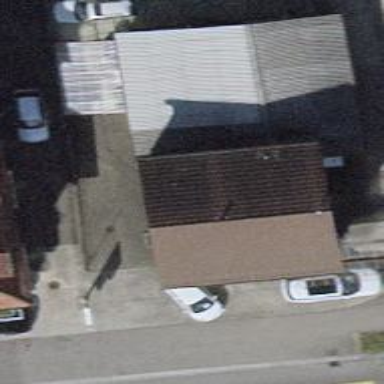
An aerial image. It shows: Car repair shop.